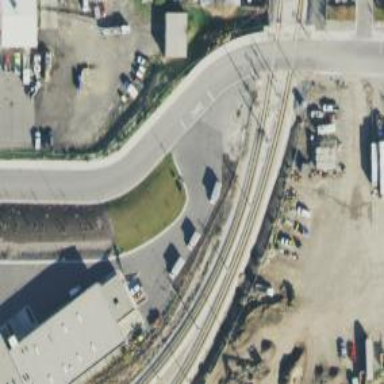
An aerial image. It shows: Light rail railway with electrified contact line.